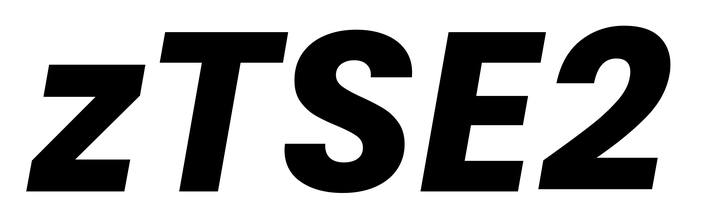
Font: Poppins-BoldItalic